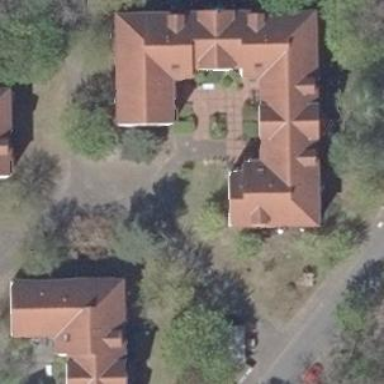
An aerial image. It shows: Dormitory building with gabled roof made of red roof tiles. The roof is oriented along the building and the exterior is white in color.